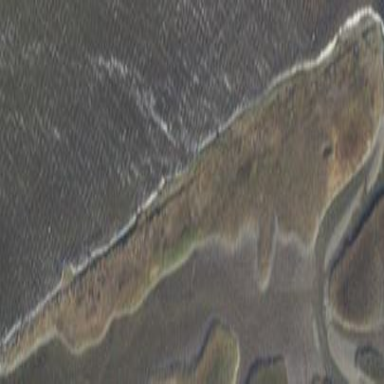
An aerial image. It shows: Lower saltmarsh wetland that is affected by tides.